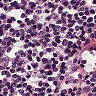
Metastatic tissue present: no